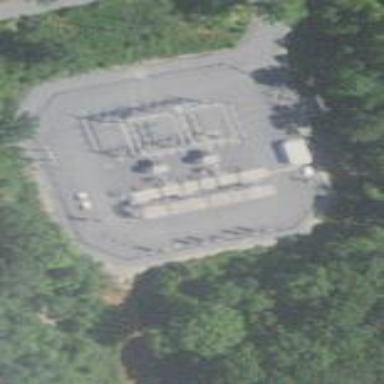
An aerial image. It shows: Distribution substation surrounded by chain link fence.